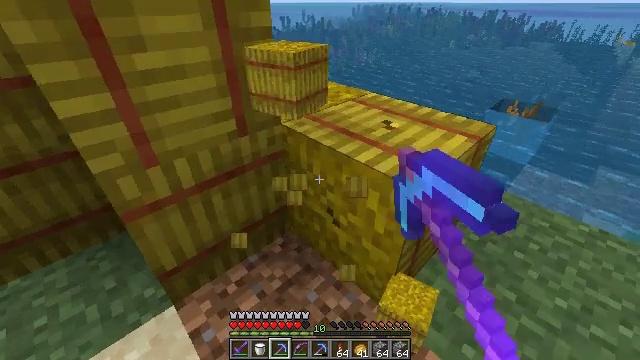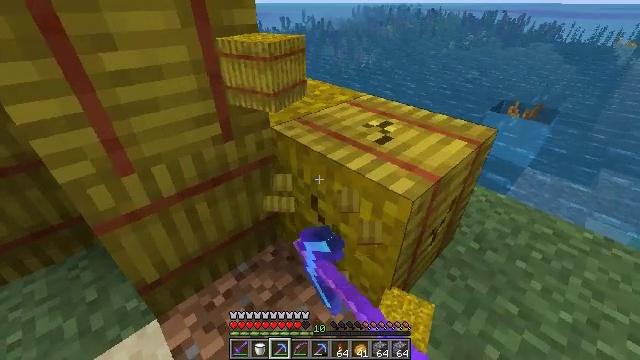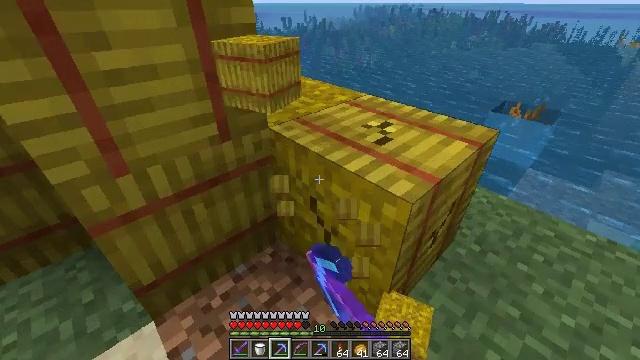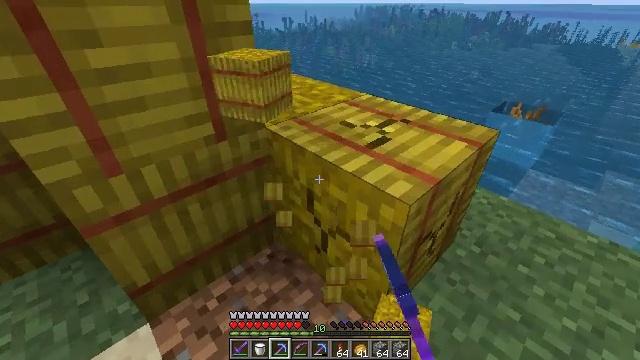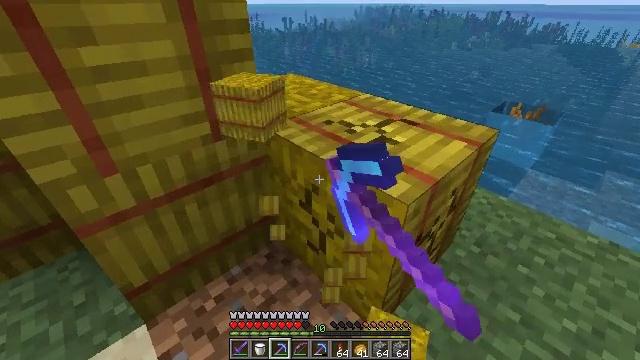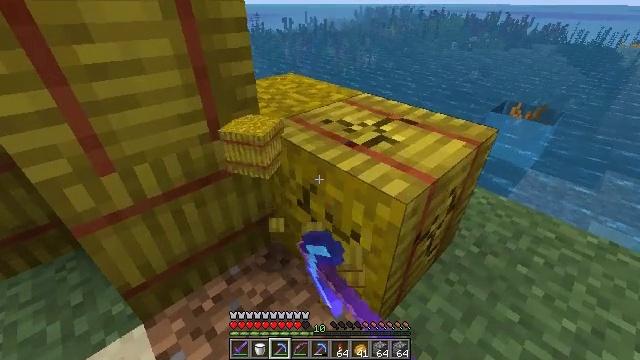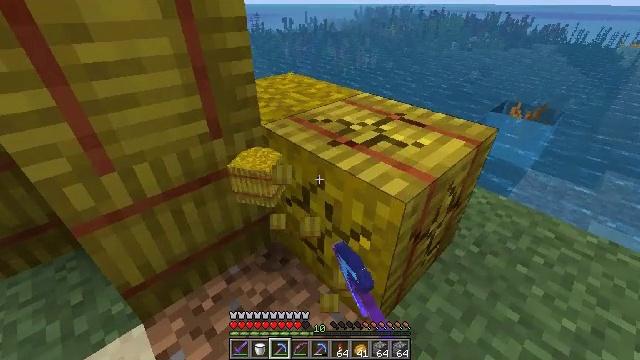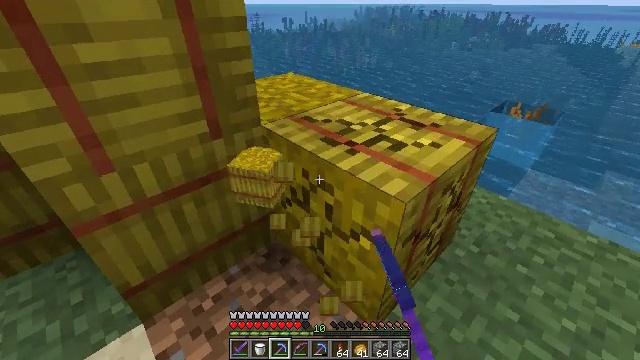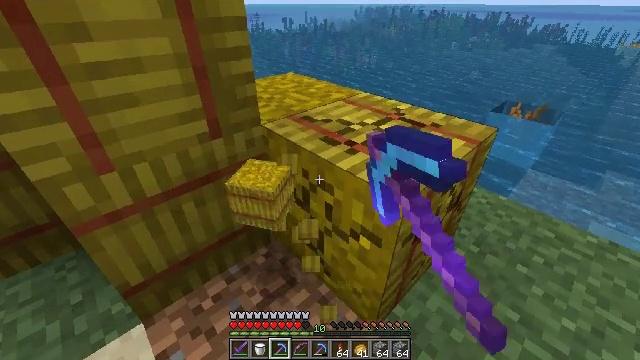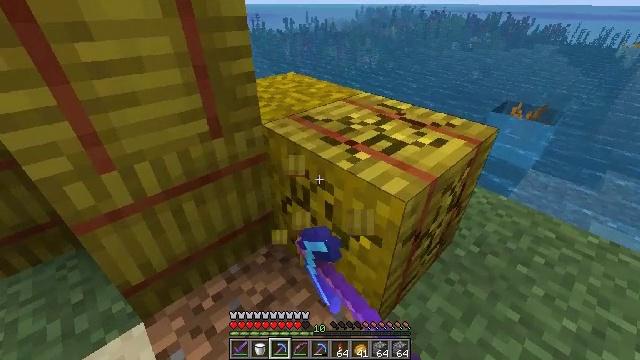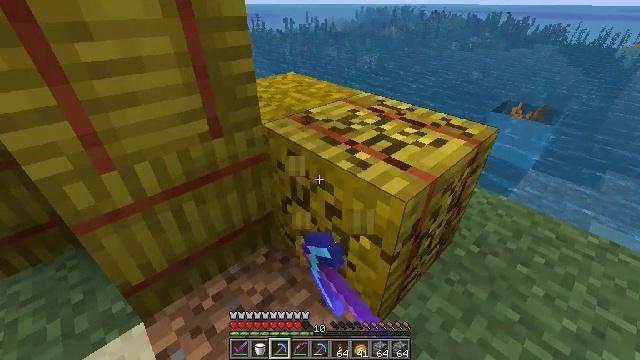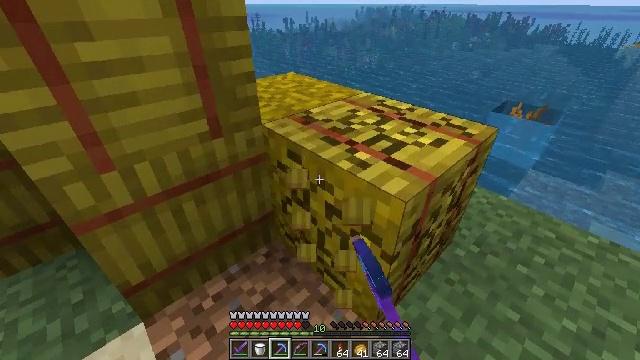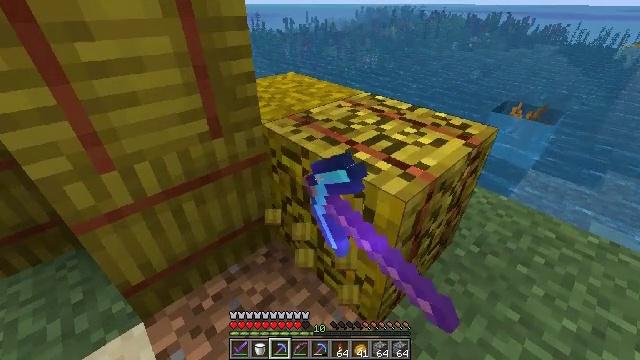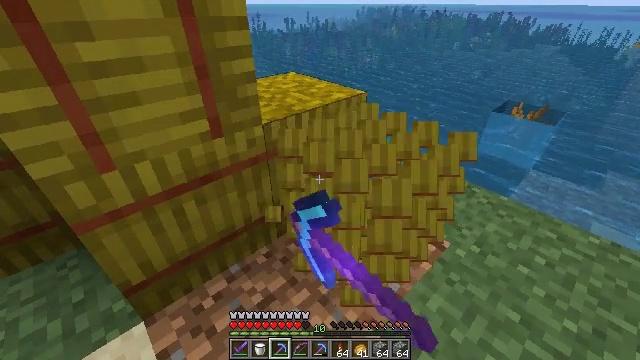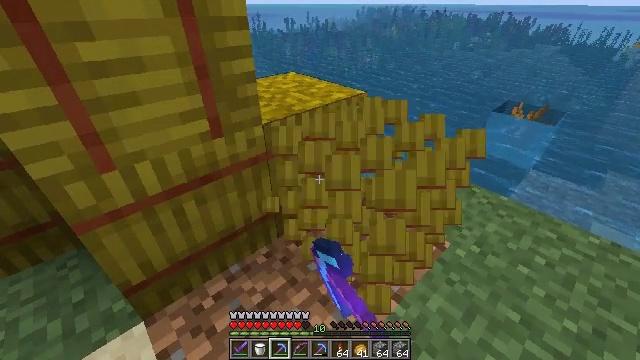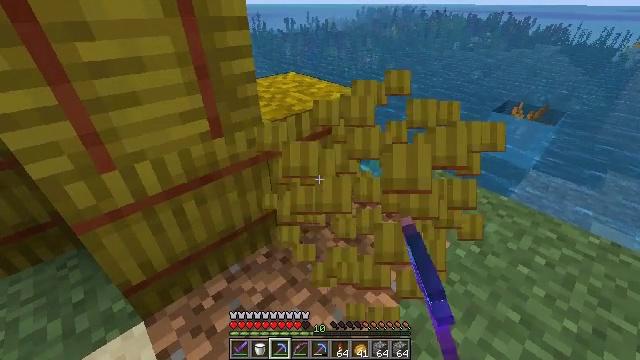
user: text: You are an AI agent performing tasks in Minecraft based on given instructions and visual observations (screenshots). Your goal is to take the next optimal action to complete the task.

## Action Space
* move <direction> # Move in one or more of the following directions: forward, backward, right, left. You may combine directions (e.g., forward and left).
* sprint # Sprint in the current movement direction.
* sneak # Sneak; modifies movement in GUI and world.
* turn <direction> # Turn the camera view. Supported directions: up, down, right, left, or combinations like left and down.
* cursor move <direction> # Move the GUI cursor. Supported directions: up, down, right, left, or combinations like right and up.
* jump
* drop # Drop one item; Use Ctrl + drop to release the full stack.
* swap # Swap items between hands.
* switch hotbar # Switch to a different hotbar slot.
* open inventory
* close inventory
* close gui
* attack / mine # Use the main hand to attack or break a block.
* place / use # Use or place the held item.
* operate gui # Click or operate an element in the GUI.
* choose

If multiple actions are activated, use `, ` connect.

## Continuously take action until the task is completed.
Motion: motion action
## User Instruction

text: Harvest hay blocks from the village.
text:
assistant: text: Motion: attack / mine
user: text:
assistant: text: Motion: attack / mine
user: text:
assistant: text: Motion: attack / mine
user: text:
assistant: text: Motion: attack / mine
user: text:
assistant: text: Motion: attack / mine
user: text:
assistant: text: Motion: attack / mine
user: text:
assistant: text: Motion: attack / mine
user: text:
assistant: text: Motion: attack / mine
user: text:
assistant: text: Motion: attack / mine
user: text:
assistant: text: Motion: attack / mine
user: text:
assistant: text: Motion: attack / mine
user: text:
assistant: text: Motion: attack / mine
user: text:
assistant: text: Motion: attack / mine
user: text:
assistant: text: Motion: attack / mine
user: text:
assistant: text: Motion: attack / mine
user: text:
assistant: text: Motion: attack / mine
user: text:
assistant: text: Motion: attack / mine
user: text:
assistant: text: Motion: attack / mine
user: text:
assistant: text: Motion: attack / mine
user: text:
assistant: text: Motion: move forward, attack / mine
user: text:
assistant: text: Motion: move forward, turn left, attack / mine
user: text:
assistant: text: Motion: move forward, turn left, attack / mine
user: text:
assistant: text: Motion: attack / mine
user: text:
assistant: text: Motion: attack / mine
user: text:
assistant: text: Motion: attack / mine
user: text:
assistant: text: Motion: attack / mine
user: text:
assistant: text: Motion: attack / mine
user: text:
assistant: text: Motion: attack / mine
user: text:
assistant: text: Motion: attack / mine
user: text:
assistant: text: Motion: attack / mine